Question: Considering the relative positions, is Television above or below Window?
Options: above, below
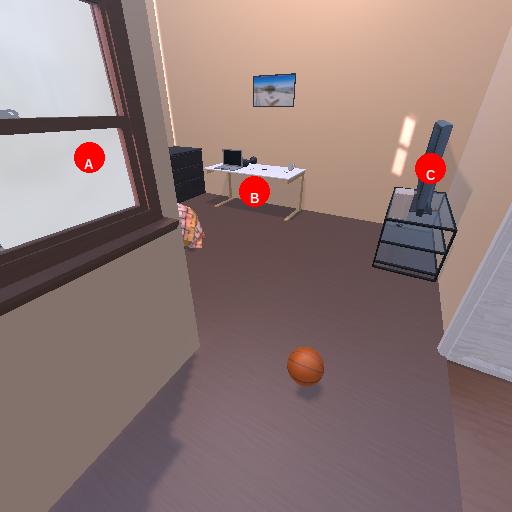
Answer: above